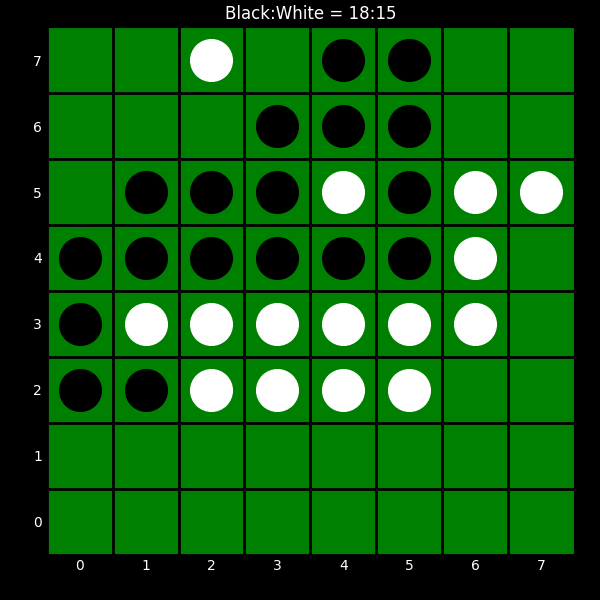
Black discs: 18
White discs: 15